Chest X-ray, PA view. Patient: 54 years old, sex M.
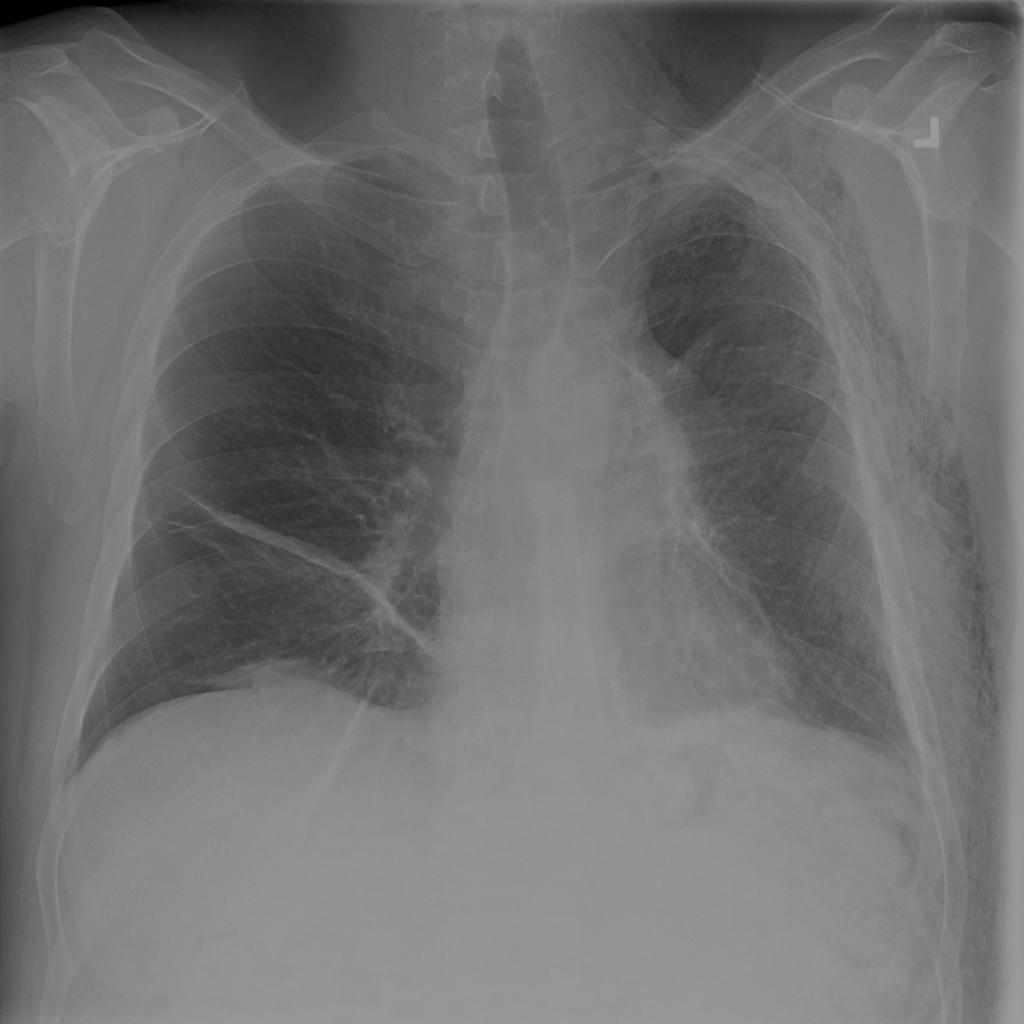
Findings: Atelectasis, Emphysema, Infiltration, Nodule, Pneumothorax